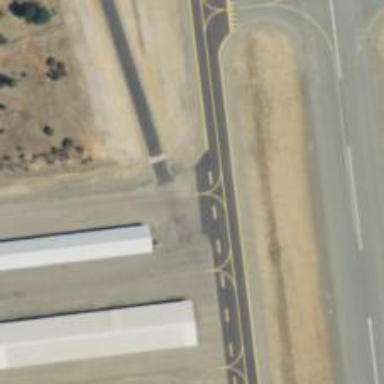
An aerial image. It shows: Image of taxiway at airport.